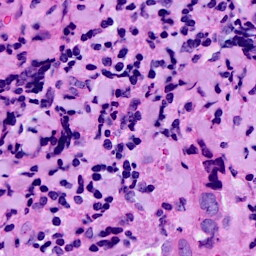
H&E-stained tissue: Breast